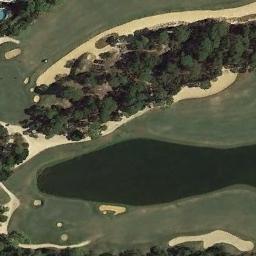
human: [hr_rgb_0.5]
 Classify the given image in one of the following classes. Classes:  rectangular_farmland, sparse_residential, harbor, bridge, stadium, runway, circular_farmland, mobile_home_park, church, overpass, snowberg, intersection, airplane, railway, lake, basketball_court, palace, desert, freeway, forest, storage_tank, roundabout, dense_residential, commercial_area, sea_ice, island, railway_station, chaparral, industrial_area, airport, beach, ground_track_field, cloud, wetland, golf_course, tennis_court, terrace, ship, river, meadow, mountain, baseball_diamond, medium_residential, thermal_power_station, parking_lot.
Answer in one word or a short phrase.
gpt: golf_course